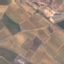
Land use / land cover class: PermanentCrop